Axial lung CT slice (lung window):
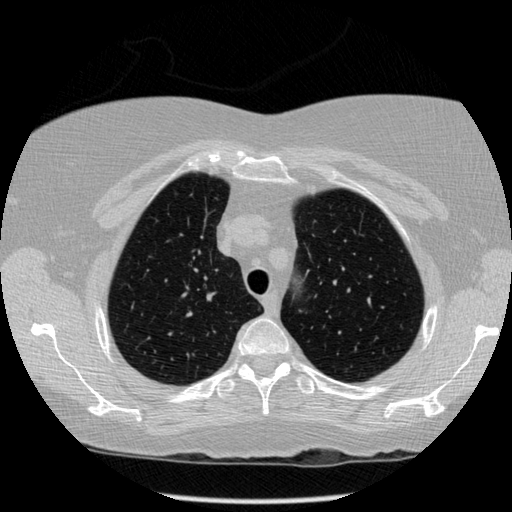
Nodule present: no